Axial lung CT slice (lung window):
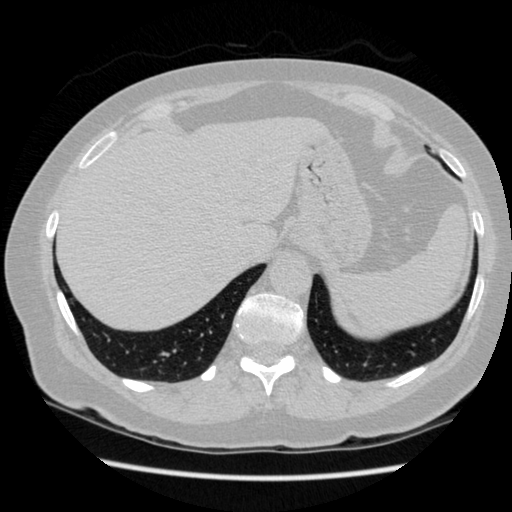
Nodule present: no